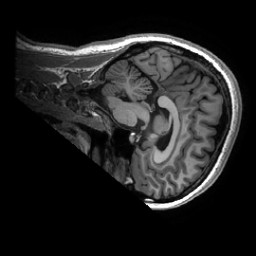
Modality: T1w
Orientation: sagittal
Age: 30
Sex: female
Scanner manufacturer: ge
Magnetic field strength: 3 T
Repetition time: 0.0073 s
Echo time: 0.003 s